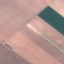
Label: AnnualCrop